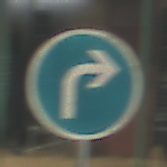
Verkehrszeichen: VorgeschriebeneFahrtrichtungRechts
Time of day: MorningAfternoon
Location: Roofed (Special)
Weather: NotSpecified
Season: NotSpecified
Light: Artificial